Interaction volume radius: 10 \u00c5
Interaction volume height: 40 \u00c5
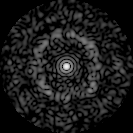
Disorder parameter: 0.793